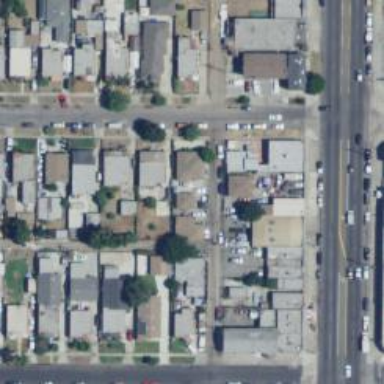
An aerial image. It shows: Alley classified as service road.